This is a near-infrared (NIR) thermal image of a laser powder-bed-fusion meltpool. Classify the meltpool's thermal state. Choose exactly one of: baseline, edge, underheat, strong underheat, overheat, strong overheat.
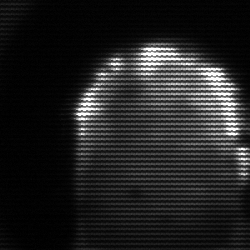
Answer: baseline